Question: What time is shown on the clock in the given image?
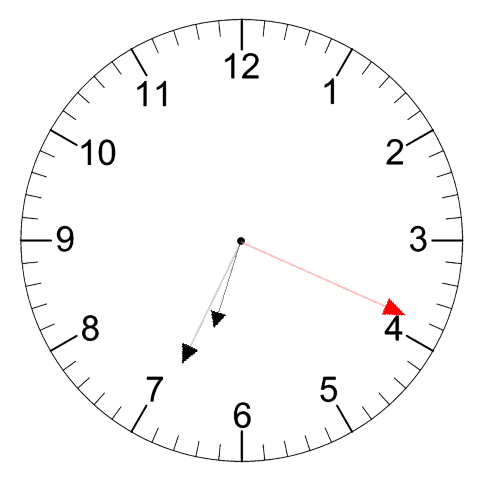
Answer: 06:34:19